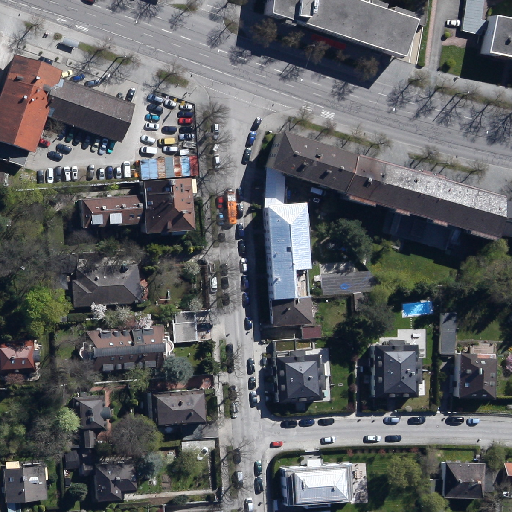
Referring expression: building along the road